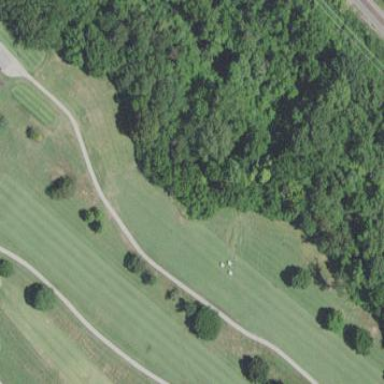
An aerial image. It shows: Golf fairway surrounded by grass.